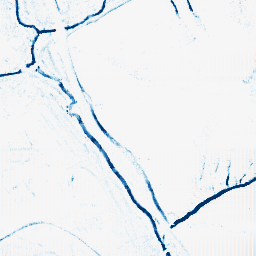
Category: morphological
Decomposition family: morphological_ellipse
Decomposition parameters: operation: closing
width: 5
height: 5
Upsampling method: fft_zeropad
Upsampling parameters: scale: 4
Upsampling scale: 4